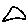
Label: triangle